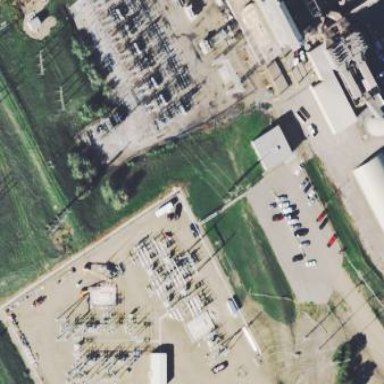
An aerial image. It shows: Power substation.